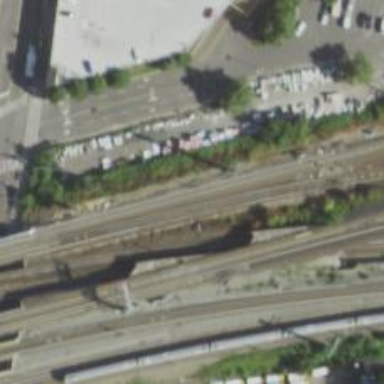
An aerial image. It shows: Railway track with contact lines for electrification.